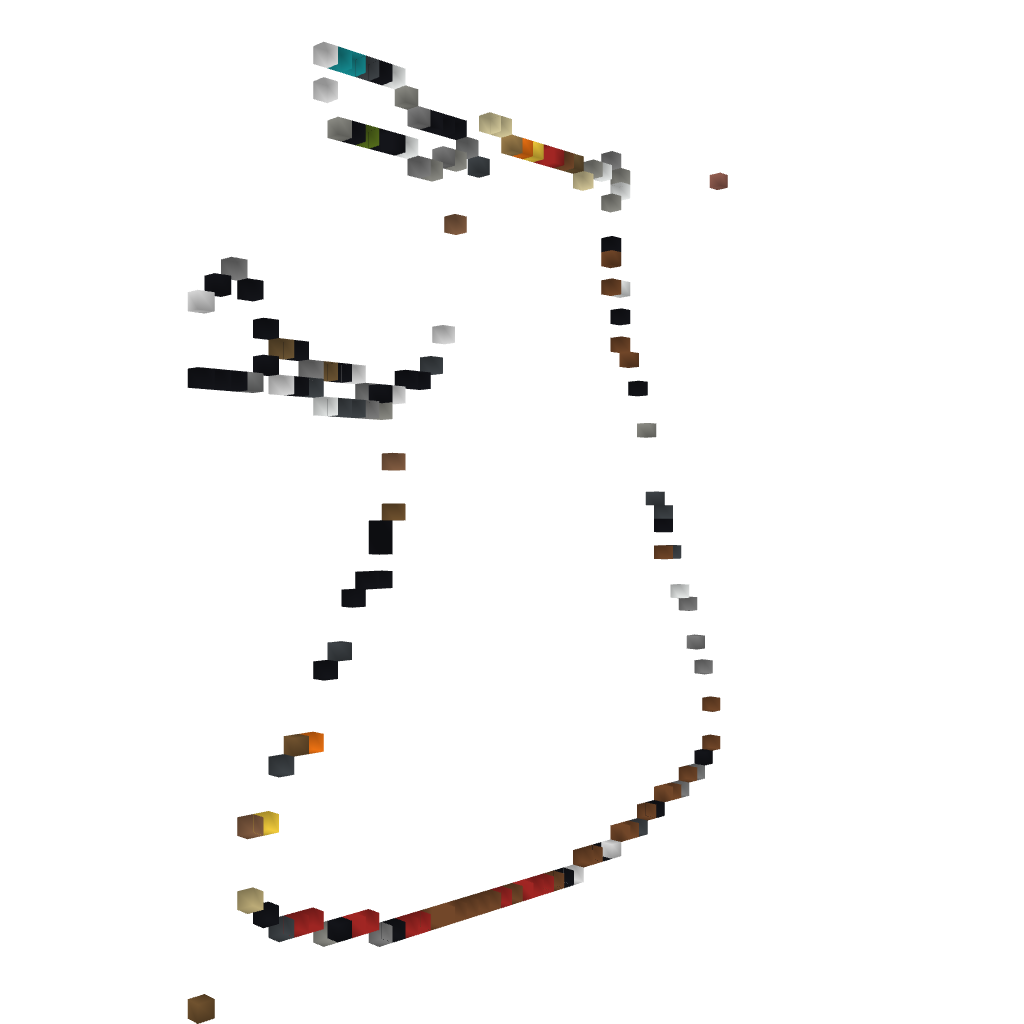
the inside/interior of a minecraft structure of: Dalek Pixel Art